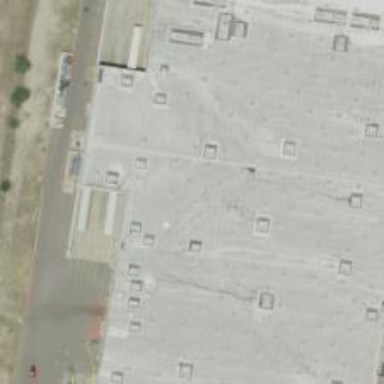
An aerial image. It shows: Supermarket building.